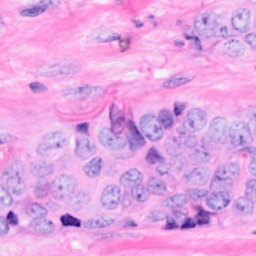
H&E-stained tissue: Breast